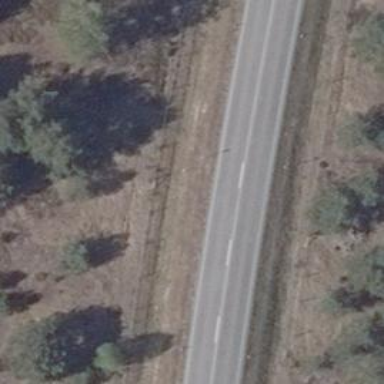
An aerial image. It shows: Asphalt primary highway designated as motorroad.